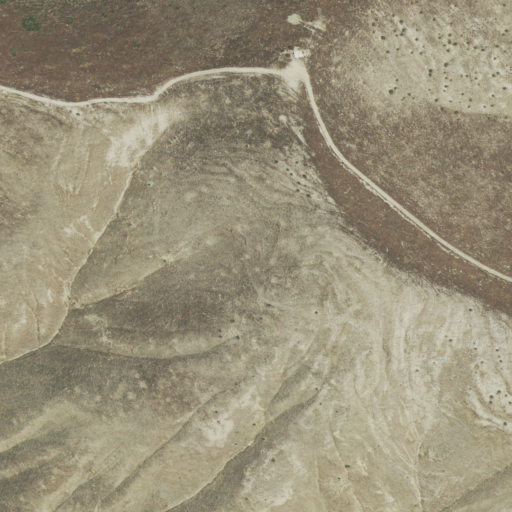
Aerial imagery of mountain in California named Midway Peak containing grassland, barren land, open development, shrub, medium intensity development, and low intensity development